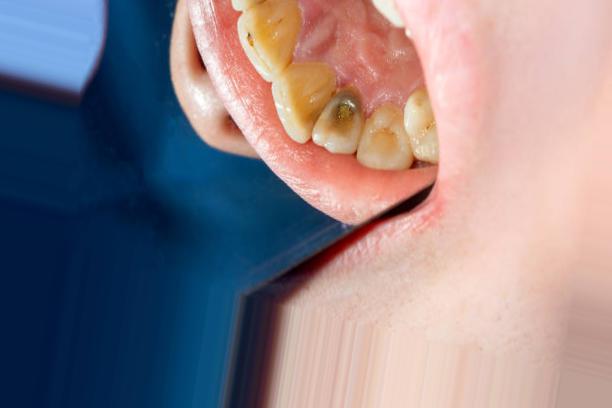
Condition: Tooth Discoloration